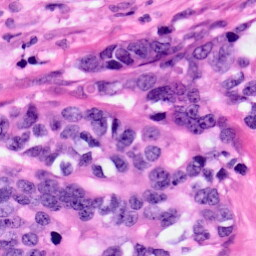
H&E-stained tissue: Pancreatic